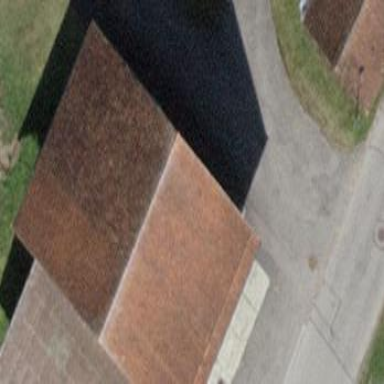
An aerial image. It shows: Shed.